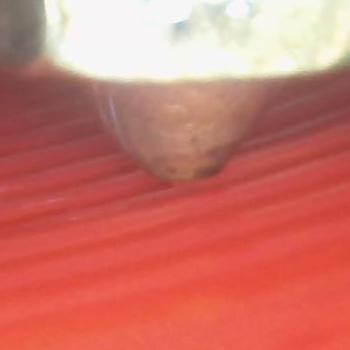
Flow rate: 94%